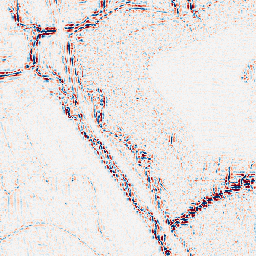
Category: wavelet
Decomposition family: wavelet_biorthogonal
Decomposition parameters: wavelet: bior2.4
level: 2
Upsampling method: quintic
Upsampling parameters: scale: 8
Upsampling scale: 8